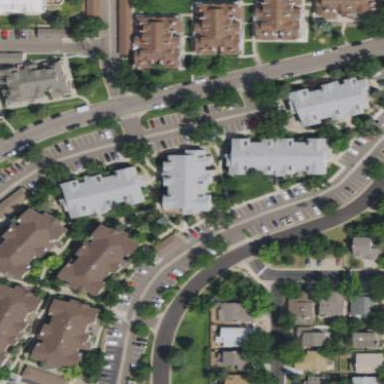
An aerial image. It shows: Residential area with apartments.